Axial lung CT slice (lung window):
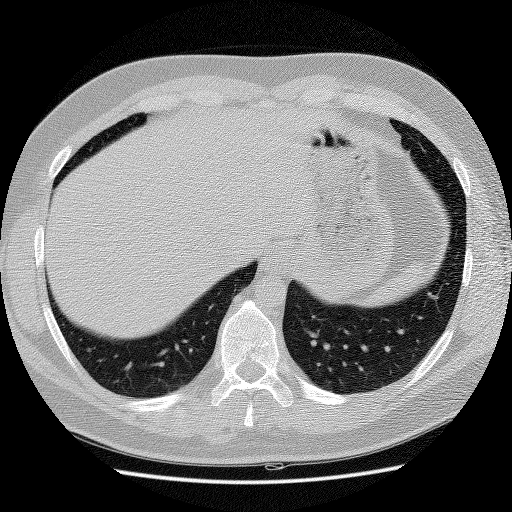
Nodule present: no